You are looking at the unprocessed time series of a bearing vibration snapshot. Classify the bearing condition as one of: normal, inner_race, outer_race, ball.
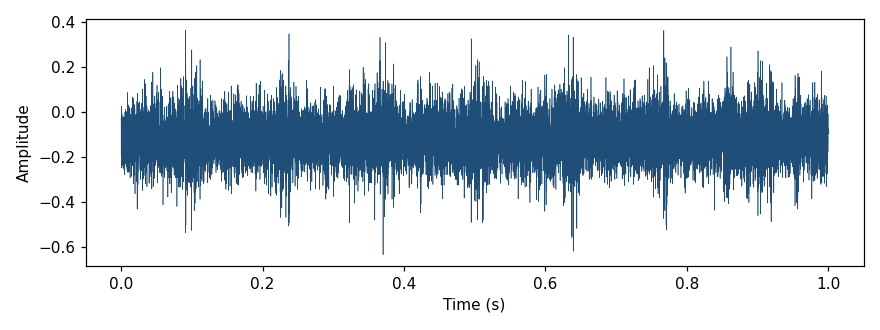
Answer: normal